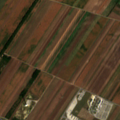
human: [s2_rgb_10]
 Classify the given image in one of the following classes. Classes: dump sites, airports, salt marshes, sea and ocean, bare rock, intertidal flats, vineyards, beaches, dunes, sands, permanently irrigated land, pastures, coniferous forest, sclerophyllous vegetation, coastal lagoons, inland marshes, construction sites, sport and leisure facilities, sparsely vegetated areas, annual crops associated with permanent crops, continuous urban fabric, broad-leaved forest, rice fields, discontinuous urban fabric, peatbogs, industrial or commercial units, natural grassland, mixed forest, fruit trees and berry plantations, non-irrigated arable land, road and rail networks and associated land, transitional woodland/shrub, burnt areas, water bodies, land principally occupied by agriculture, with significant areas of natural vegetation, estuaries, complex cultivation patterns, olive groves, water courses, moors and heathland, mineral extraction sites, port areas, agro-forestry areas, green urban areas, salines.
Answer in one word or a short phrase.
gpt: industrial or commercial units, non-irrigated arable land